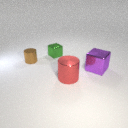
large red metal cylinder to the left of large purple metal cube